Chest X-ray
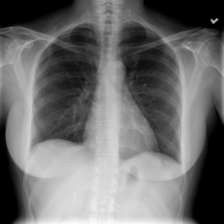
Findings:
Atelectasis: negative
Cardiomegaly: negative
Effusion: negative
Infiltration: negative
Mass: negative
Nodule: negative
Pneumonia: negative
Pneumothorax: negative
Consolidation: negative
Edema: negative
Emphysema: negative
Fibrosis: negative
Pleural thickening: negative
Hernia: negative